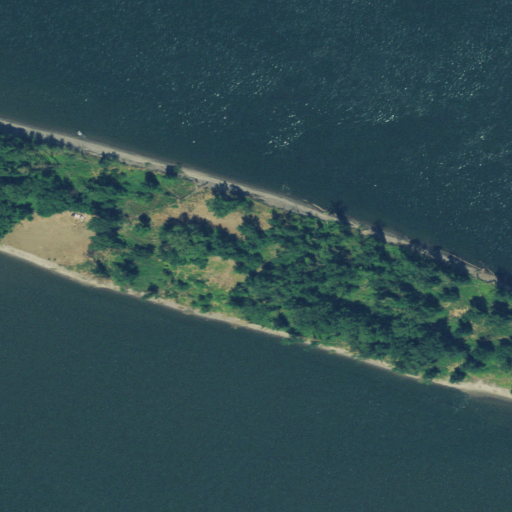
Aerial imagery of island in Oregon named Tri-Club Island containing open water, woody wetlands, and herbaceous wetlands